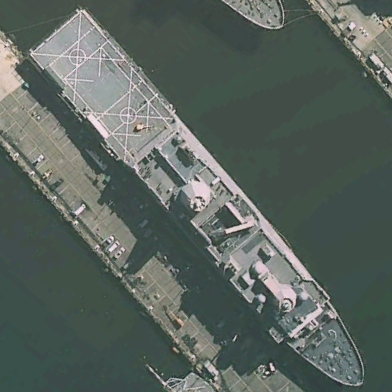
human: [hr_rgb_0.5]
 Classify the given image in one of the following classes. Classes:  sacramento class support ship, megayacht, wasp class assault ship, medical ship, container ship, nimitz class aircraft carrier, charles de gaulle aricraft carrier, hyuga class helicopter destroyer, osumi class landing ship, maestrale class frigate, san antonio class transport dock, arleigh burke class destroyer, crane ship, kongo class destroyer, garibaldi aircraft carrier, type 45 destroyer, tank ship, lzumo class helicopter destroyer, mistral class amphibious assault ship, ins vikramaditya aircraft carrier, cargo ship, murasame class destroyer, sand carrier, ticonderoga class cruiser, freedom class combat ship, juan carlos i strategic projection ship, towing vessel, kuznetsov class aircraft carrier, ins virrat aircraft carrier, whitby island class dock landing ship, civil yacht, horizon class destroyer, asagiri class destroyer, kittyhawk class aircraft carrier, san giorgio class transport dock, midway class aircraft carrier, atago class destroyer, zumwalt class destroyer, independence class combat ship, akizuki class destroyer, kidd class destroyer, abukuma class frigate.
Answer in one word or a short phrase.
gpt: San Antonio class transport dock